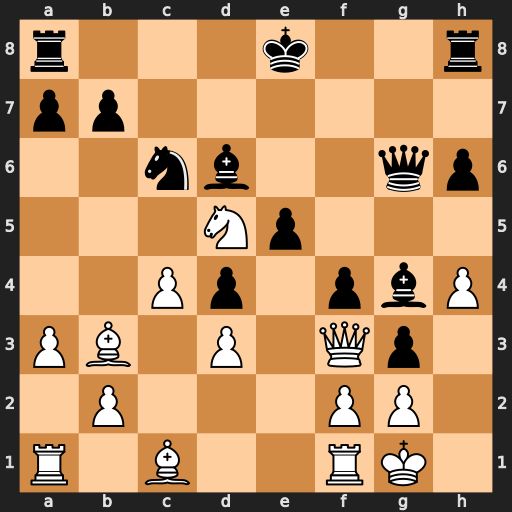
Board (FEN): r3k2r/pp6/2nb2qp/3Np3/2Pp1pbP/PB1P1Qp1/1P3PP1/R1B2RK1
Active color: w
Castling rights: kq
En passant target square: -
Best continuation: Qxg4 Qxg4 Nf6+ Ke7 Nxg4